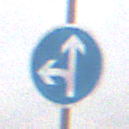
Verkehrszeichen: VorgeschriebeneFahrtrichtungGeradeausOderLinks
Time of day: Midday
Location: Outdoor (RoadRail)
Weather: Overcast
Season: NotSpecified
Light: Natural